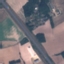
Land use / land cover: Highway